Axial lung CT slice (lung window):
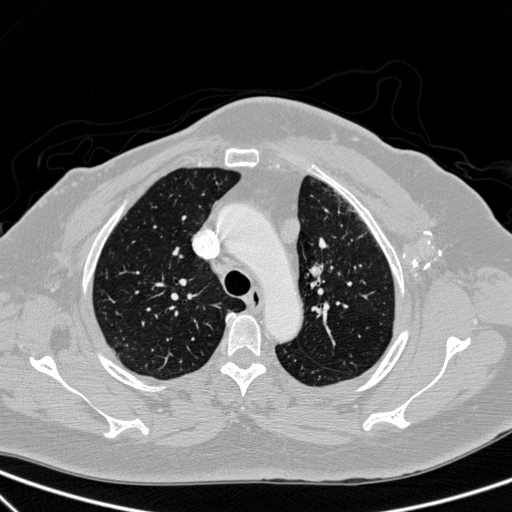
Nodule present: no